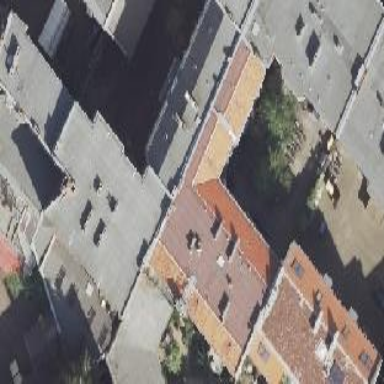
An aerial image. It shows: Building consisting of apartments.